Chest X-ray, AP view. Patient: 58 years old, sex M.
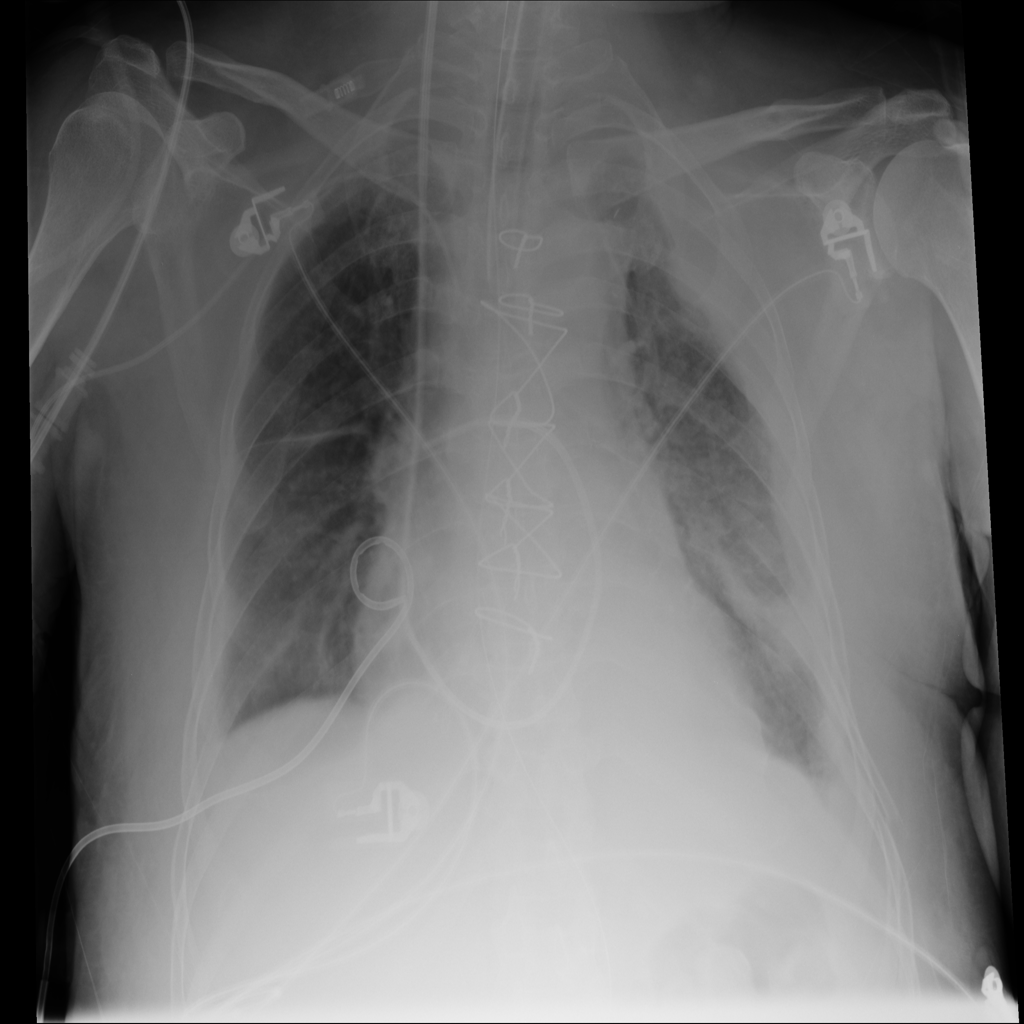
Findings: No Finding